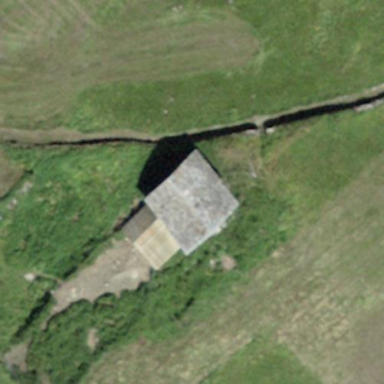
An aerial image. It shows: Farm auxiliary building.